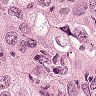
Metastatic tissue present: yes